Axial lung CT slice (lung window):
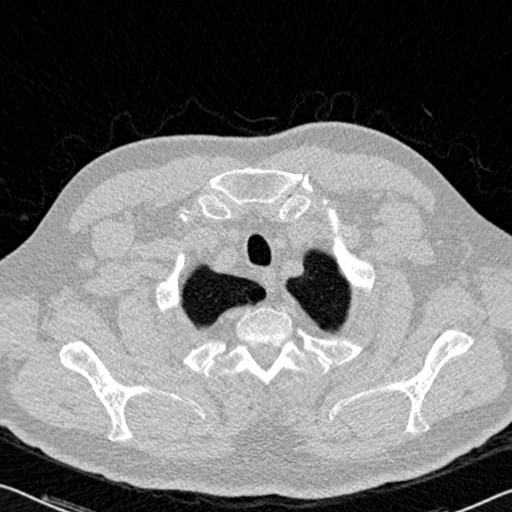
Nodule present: no